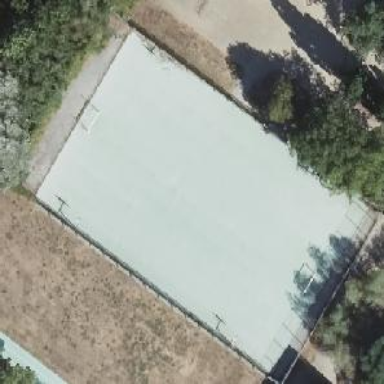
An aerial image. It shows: Versatile sports pitch suitable for soccer and basketball activities in the leisure land area.